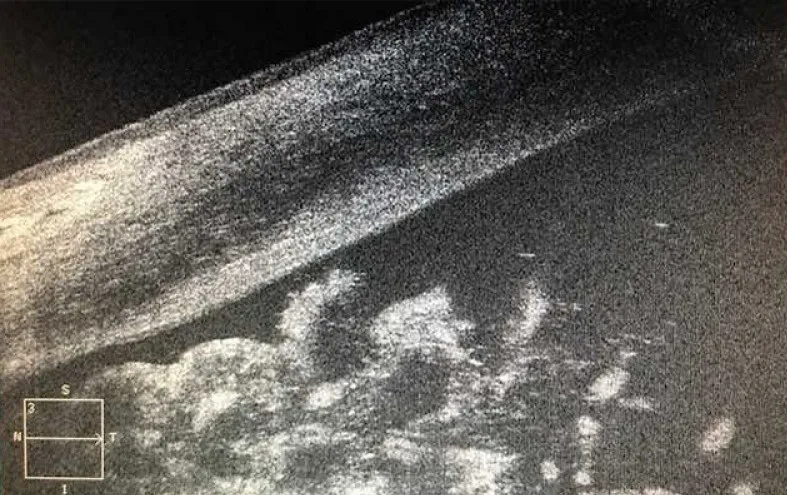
Frayed iris segments blocking the angle view (anterior segment scan, Cirrus HD-OCT, Carl Zeiss Meditec, Dublin, California, USA).
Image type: ophthalmic_imaging (oct)